Field crop: tomato
Growth stage: 1
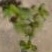
Species: portulaca